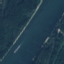
Land use / land cover class: River